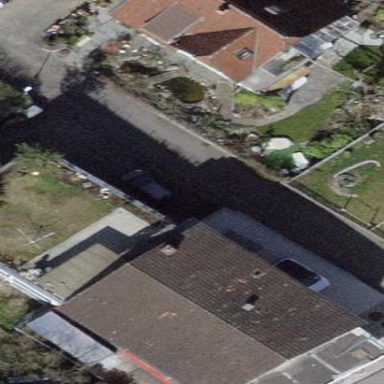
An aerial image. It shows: Building used as car repair shop.